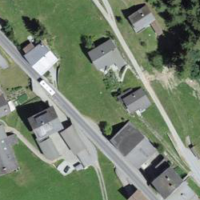
EUNIS habitat code: 54
Species observed at this site:
Corvus corone
Cyanistes caeruleus
Lophophanes cristatus
Pyrrhula pyrrhula
Passer domesticus
Fringilla coelebs
Prunella collaris
Spinus spinus
Turdus merula
Parus major
Pica pica
Phoenicurus ochruros
Nucifraga caryocatactes
Corvus corax
Accipiter nisus
Periparus ater